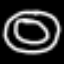
Label: donut